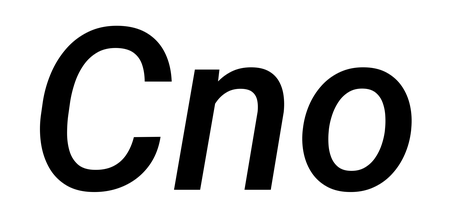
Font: Roboto-Italic_Medium_Italic